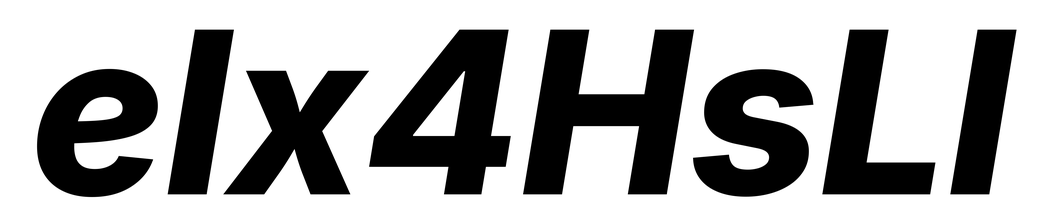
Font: Inter-Italic_ExtraBold_Italic